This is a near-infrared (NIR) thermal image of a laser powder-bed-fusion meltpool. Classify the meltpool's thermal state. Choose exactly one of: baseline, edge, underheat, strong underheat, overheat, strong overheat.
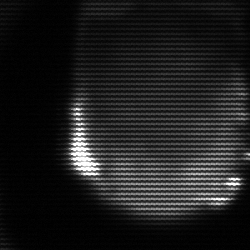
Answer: edge